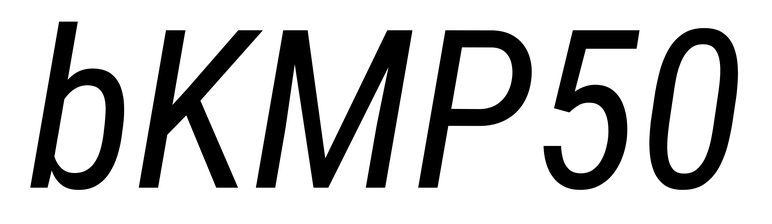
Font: Roboto-Italic_Condensed_Italic